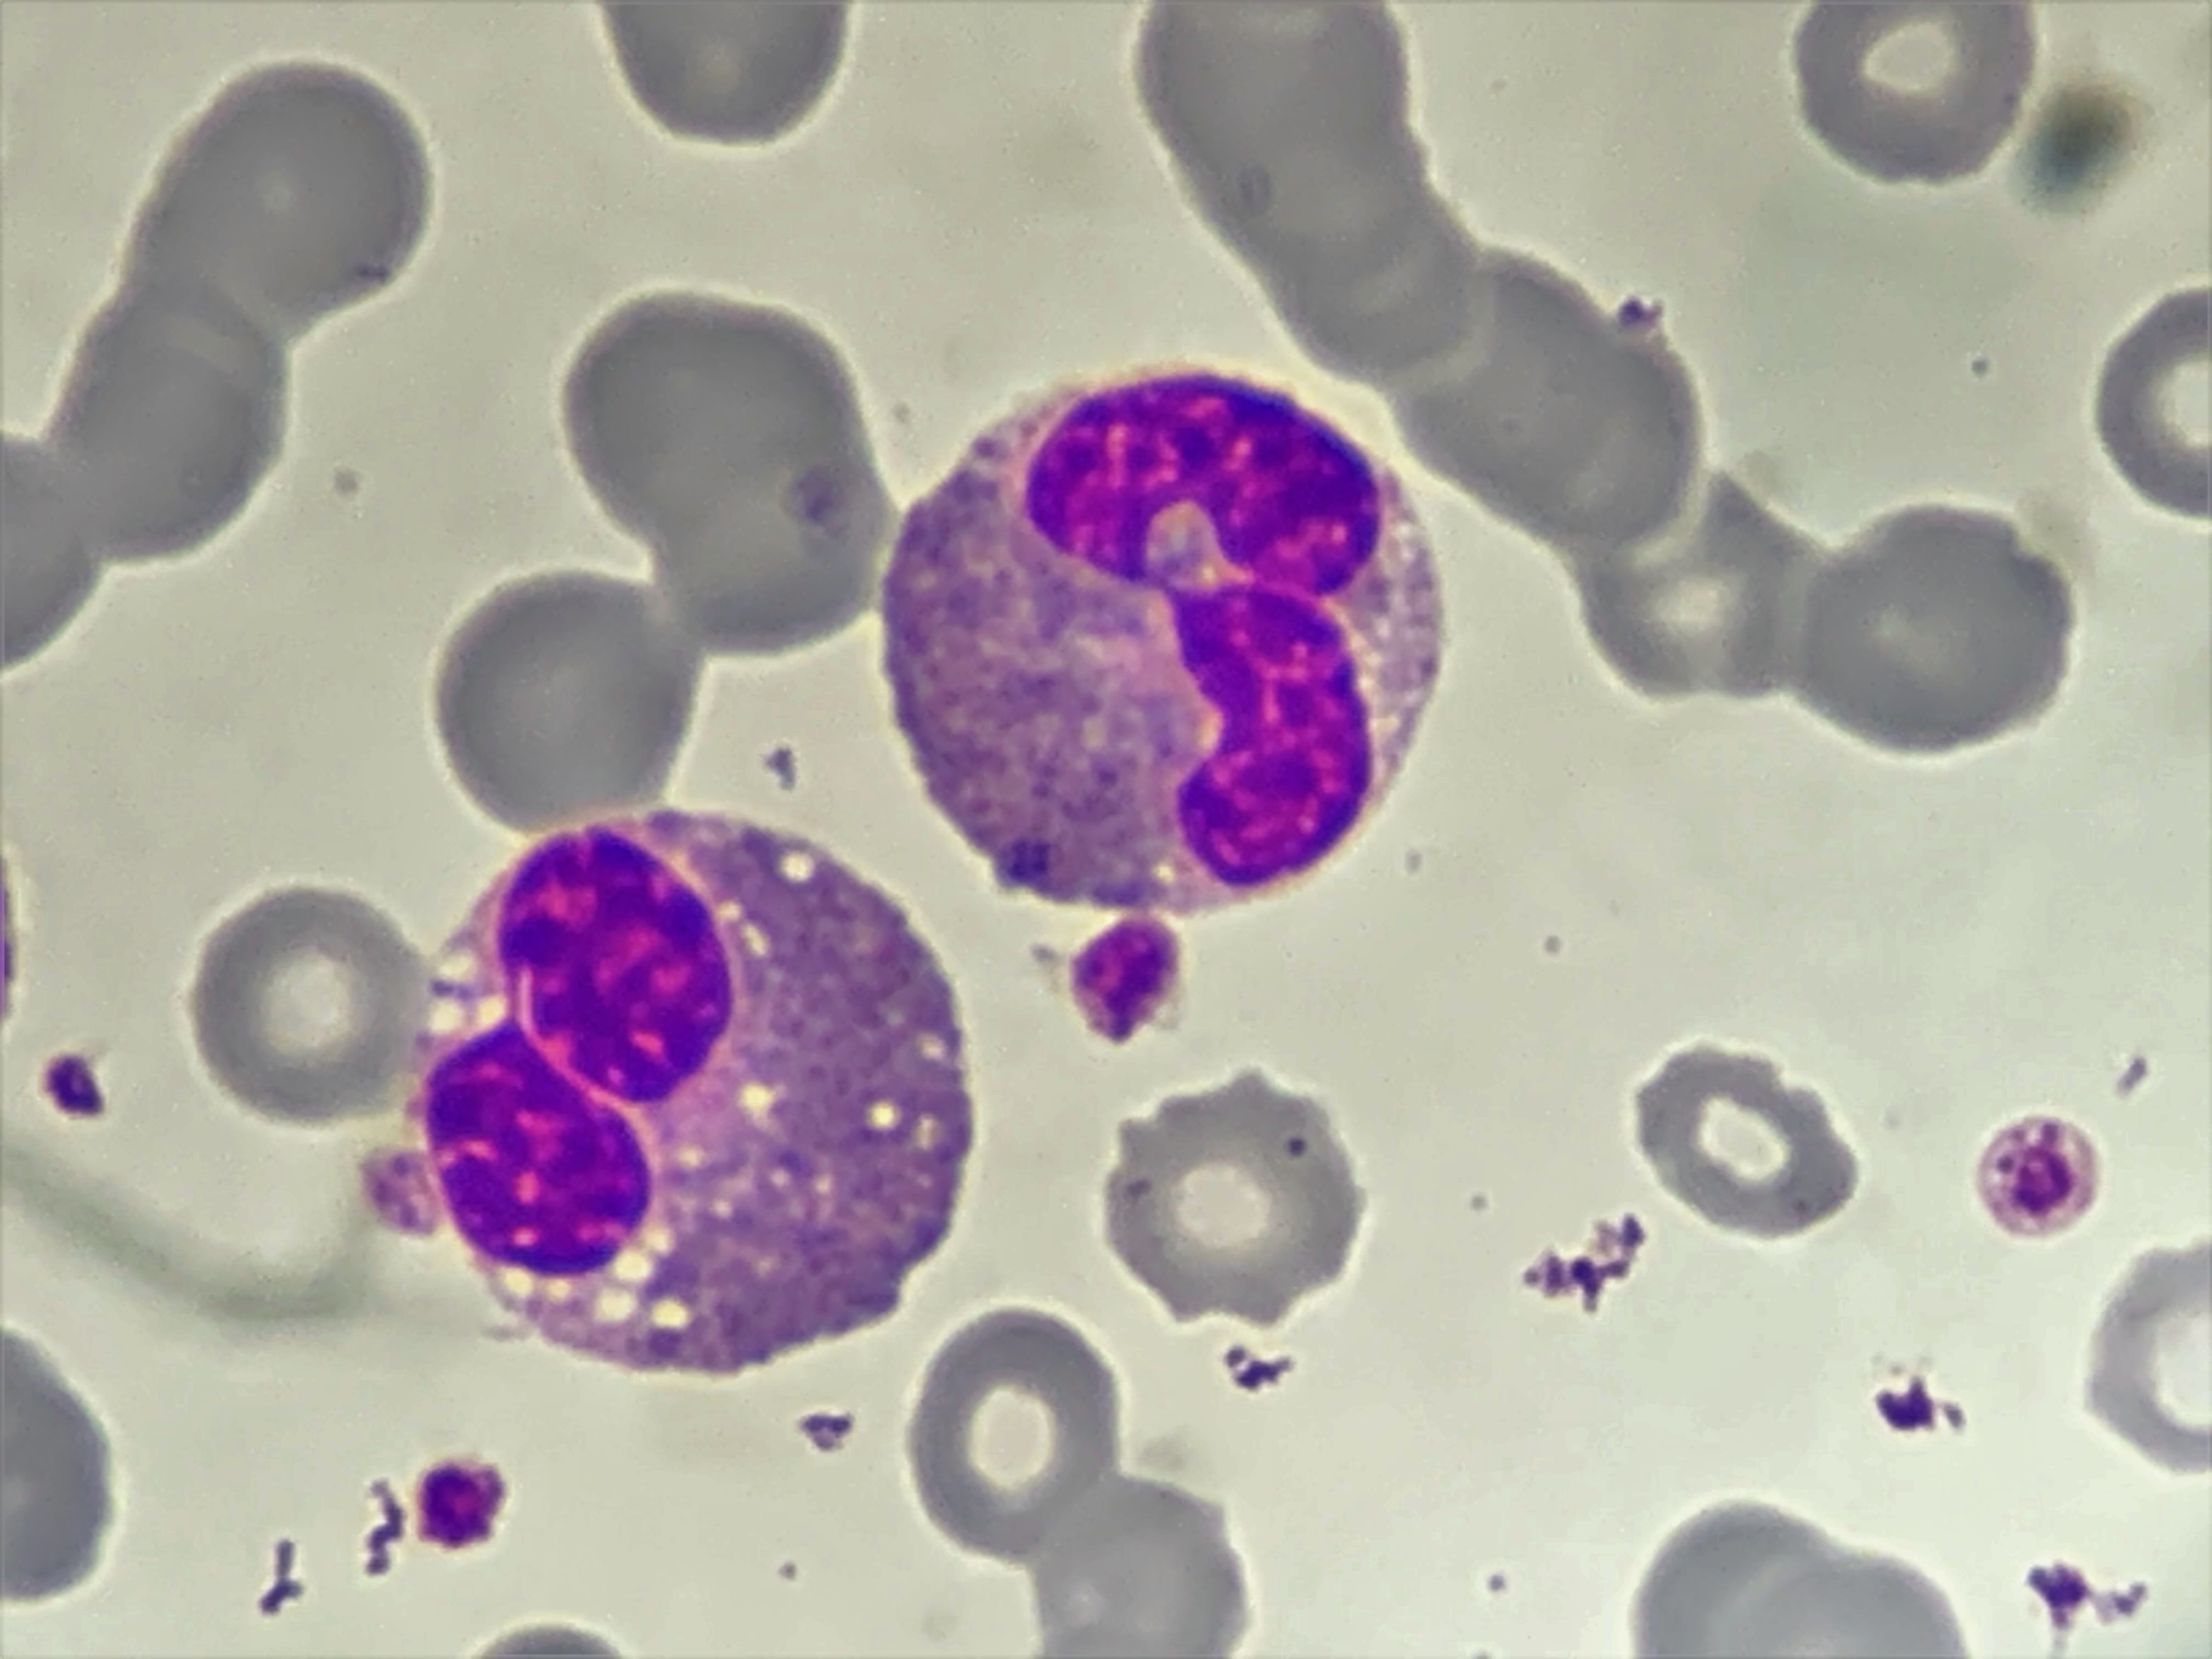
Cell type: EOSINOPHILS